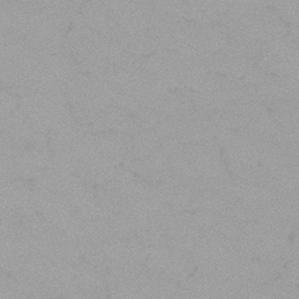
Label: frost